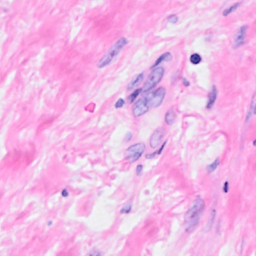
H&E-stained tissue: Breast